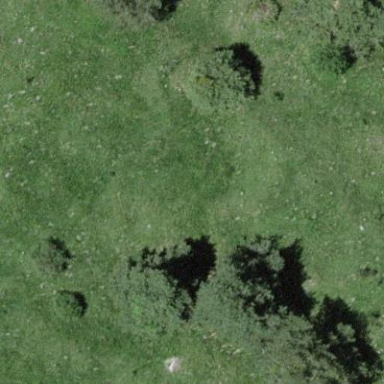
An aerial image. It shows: Forest with evergreen needle-leaved trees.